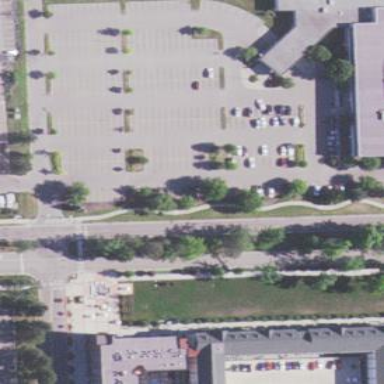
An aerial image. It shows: Parking area with surface.